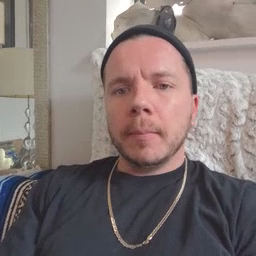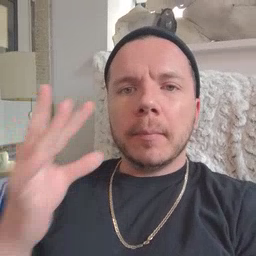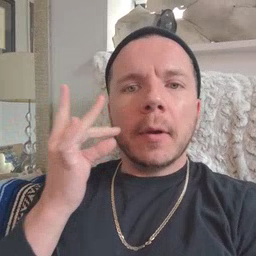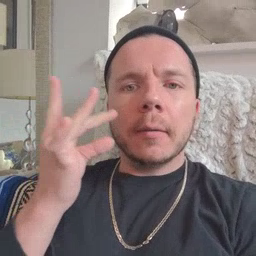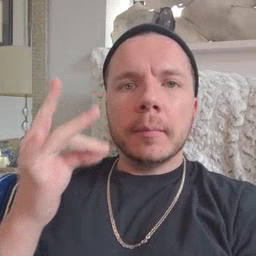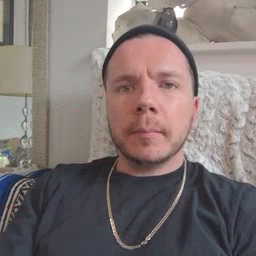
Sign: cat